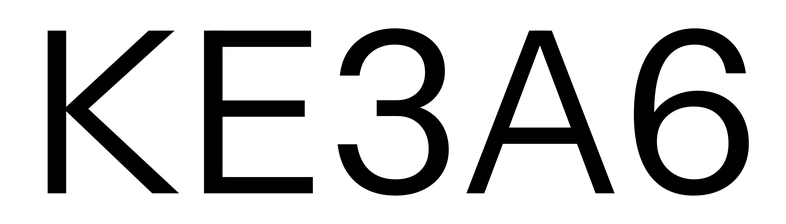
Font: InstrumentSans_Regular